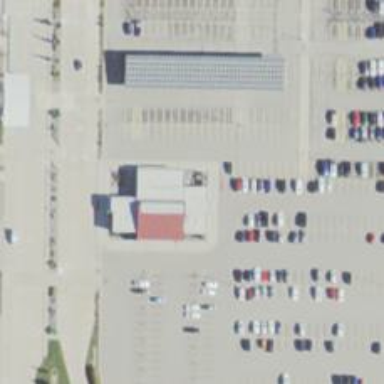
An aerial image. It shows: Car rental facility.